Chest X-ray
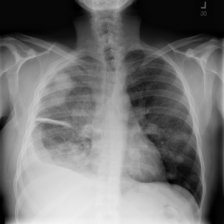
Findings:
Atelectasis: negative
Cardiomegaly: negative
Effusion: positive
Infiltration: negative
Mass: positive
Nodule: positive
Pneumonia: negative
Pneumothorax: negative
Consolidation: negative
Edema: negative
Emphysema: negative
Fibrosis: negative
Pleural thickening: negative
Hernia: negative